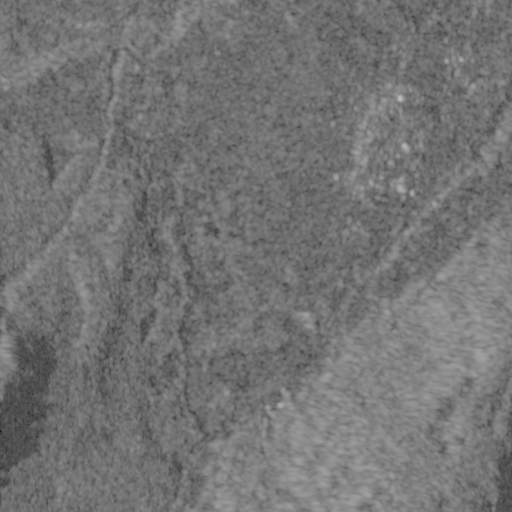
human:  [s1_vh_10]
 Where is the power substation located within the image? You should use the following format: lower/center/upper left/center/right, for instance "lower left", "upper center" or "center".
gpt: The power substation is located in the upper right of the image.
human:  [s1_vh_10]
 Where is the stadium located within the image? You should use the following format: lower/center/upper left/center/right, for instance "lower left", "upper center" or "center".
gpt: The stadium is located in the lower center of the image.
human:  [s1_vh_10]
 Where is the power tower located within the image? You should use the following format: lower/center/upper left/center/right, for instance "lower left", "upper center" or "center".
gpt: There is no power tower in the image.

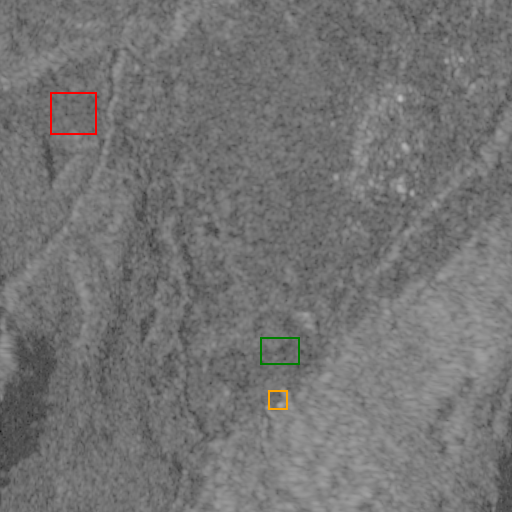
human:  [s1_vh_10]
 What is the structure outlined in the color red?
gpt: The structure outlined in red is a crop field.
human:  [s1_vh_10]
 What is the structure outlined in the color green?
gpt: The structure outlined in green is a park.
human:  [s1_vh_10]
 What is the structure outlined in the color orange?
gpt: The structure outlined in orange is a stadium.
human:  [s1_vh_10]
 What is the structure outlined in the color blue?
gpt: There is no blue outline.